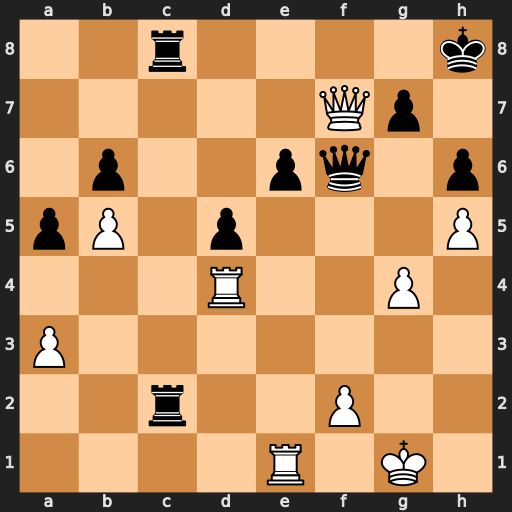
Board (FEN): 2r4k/5Qp1/1p2pq1p/pP1p3P/3R2P1/P7/2r2P2/4R1K1
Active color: w
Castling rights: -
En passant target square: -
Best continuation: Qxf6 gxf6 Rxe6